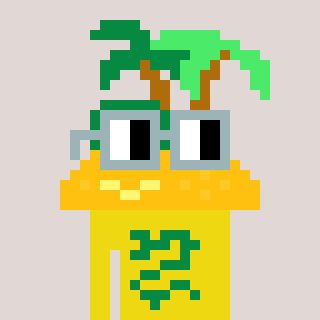
a pixel art character with square dark gray glasses, a island-shaped head and a yellow-colored body on a warm background